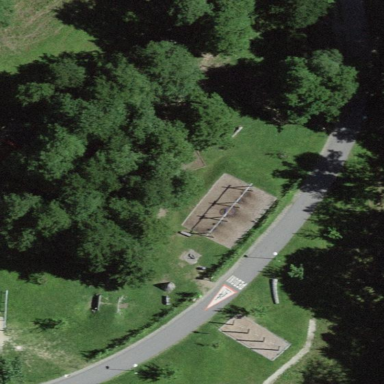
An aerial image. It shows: Playground on grassy land.